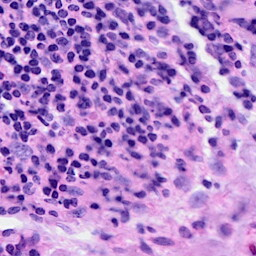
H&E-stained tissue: Breast